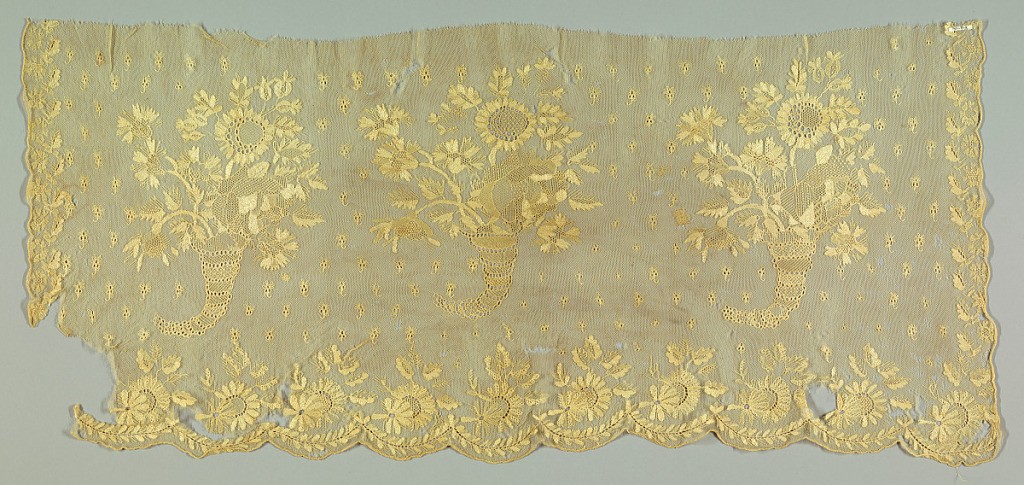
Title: Scarf end
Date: early 19th century
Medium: cotton, linen Technique: machine made cotton net with linen embroidery
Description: Design of flower filled horns of plenty with small flowers scattered over ground.